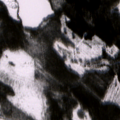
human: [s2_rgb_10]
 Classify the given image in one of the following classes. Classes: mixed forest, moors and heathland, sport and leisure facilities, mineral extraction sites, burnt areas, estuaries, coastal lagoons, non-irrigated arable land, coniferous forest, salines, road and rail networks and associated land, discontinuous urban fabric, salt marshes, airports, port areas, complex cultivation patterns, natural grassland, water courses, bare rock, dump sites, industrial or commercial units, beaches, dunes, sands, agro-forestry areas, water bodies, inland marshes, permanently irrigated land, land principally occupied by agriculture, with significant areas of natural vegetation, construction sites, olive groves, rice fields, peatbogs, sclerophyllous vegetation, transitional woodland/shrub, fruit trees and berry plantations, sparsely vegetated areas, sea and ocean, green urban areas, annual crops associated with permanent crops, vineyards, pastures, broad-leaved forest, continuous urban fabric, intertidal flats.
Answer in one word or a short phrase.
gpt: coniferous forest, mixed forest, transitional woodland/shrub